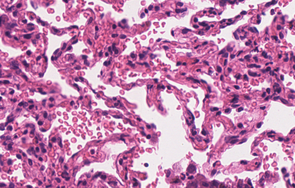
Tumor epithelial tissue: no
Tumor-associated stroma tissue: no
Normal tissue: yes